【题型】选择题　【知识点】函数　【难度】easy
函数 $y = |\cos x|$ 的最小正周期是（ \quad ）

A. $\frac{\pi}{2}$ \qquad\qquad\qquad B. $\pi$ \qquad\qquad\qquad C. $2\pi$ \qquad\qquad\qquad D. $4\pi$
【解答】
【答案】 B

【分析】 利用图象变换作出 $y = |\cos x|$ 的图象求解即可.

【详解】 $y = |\cos x|$ 的图象如图所示，

由图象可知最小正周期为 $\pi$.

故选：B.
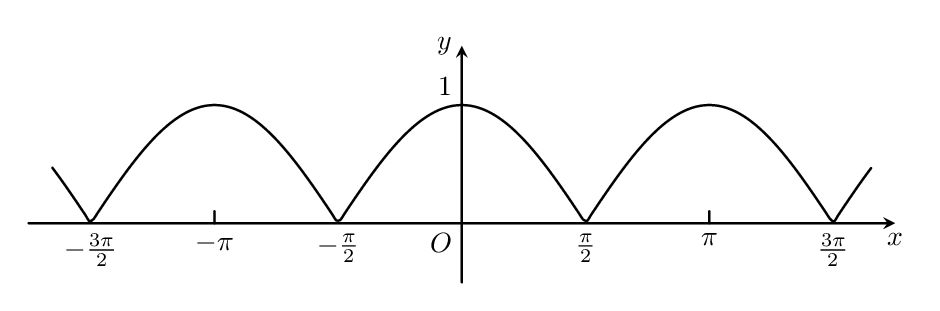